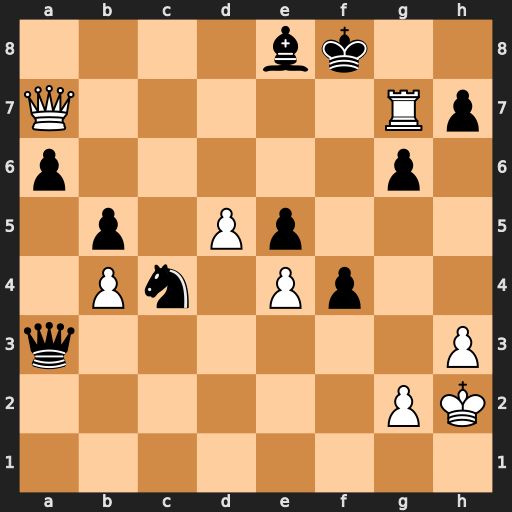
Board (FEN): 4bk2/Q5Rp/p5p1/1p1Pp3/1Pn1Pp2/q6P/6PK/8
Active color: w
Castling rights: -
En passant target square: -
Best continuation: Qe7#